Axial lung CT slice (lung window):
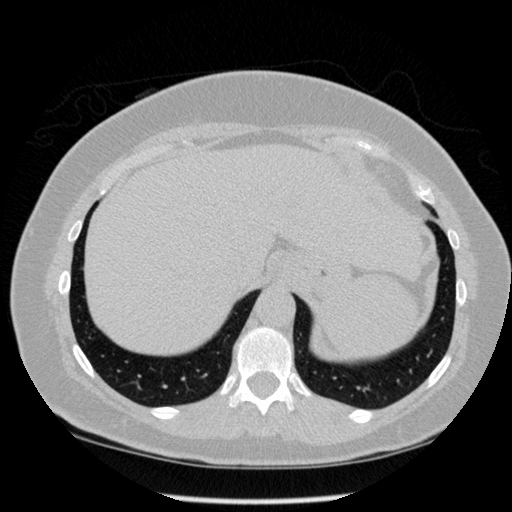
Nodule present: no